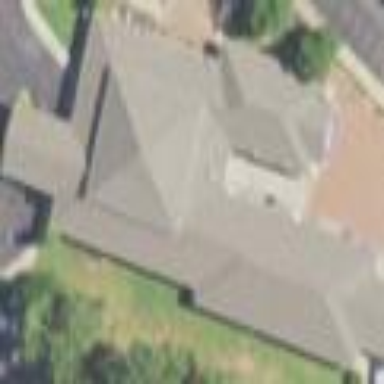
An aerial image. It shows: Religious place of worship housed in church building.